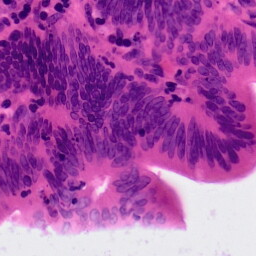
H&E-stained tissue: Colon